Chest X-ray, AP view. Patient: 42 years old, sex M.
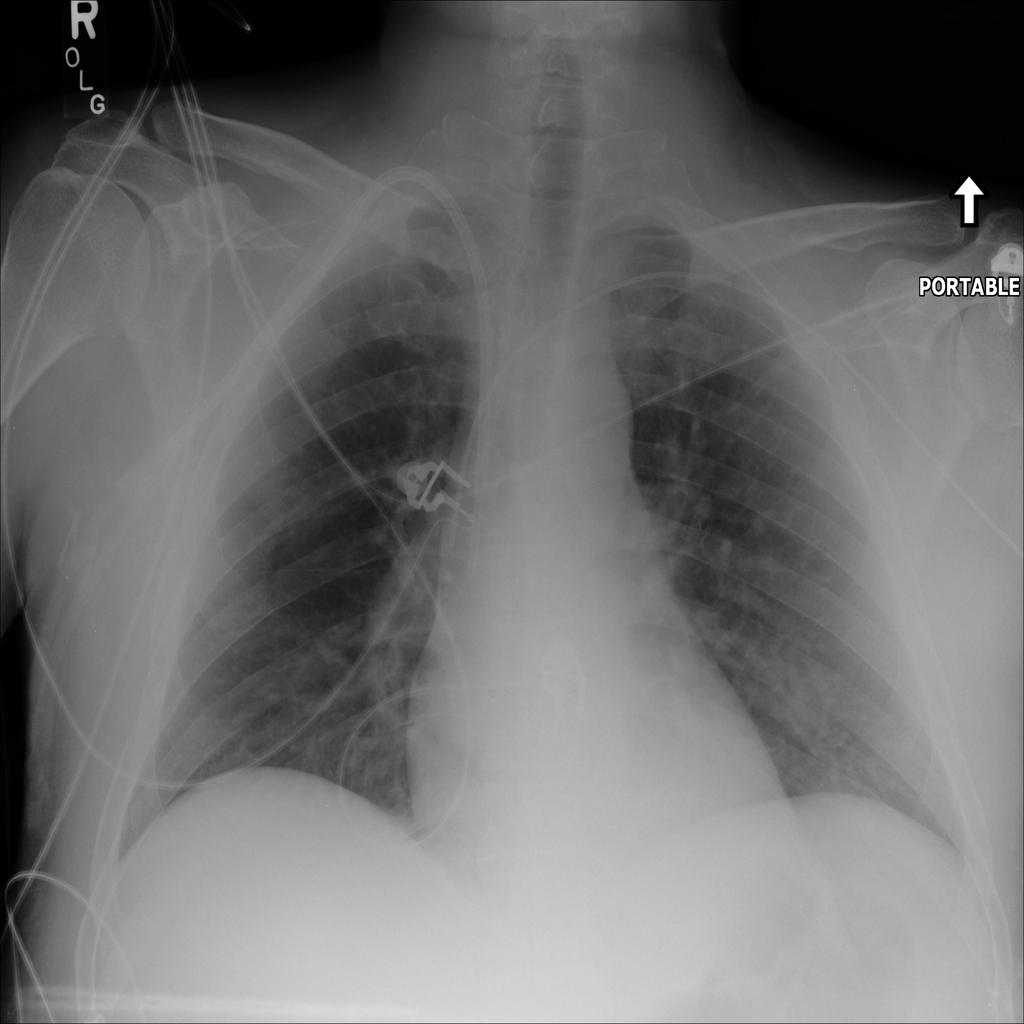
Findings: No Finding